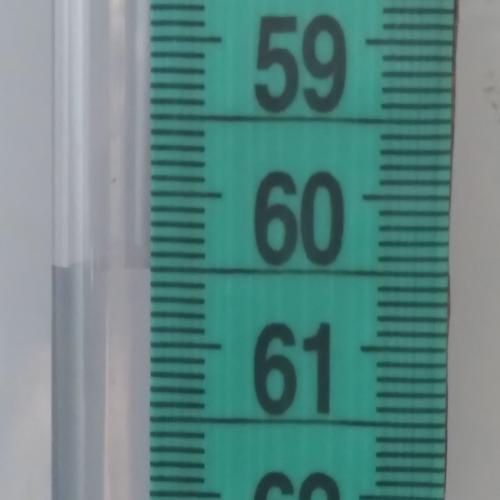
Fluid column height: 60.5 cm